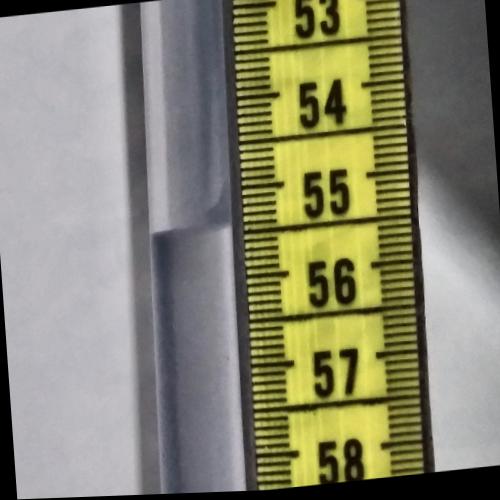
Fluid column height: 55.4 cm